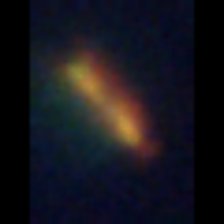
Taxon: Pennate
Group: Diatoms